Question: I am using Tensorflow 2.1 to create custom models and custom training loops. My aim is to compare the accuracy of different configurations of my neural network. Specifically, in this case, I am comparing the reconstruction error of an AutoEncoder with varying latent dimension. Hence, I am training my network for one latent dimension then computing the test error and then I redo this process for another latent dimension, and so on. With this process I want to create plots like this:
Plot example:

To speed up the training I want to use the @tf.function decorator for the BackPropagation part of my training loop. However, when I try to train several different networks, looping over the latent dimension I get an error. See below:
'''
ValueError: in converted code:
<ipython-input-19-78bafad21717>:41 grad *
loss_value = tf.losses.mean_squared_error(inputs, model(inputs))
/tensorflow-2.1.0/python3.6/tensorflow_core/python/keras/engine/base_layer.py:778 __call__
outputs = call_fn(cast_inputs, *args, **kwargs)
<ipython-input-19-78bafad21717>:33 call *
x_enc = self.encoder(inp)
/tensorflow-2.1.0/python3.6/tensorflow_core/python/keras/engine/base_layer.py:778 __call__
outputs = call_fn(cast_inputs, *args, **kwargs)
<ipython-input-19-78bafad21717>:9 call *
x = self.dense1(inp)
/tensorflow-2.1.0/python3.6/tensorflow_core/python/keras/engine/base_layer.py:748 __call__
self._maybe_build(inputs)
/tensorflow-2.1.0/python3.6/tensorflow_core/python/keras/engine/base_layer.py:2116 _maybe_build
self.build(input_shapes)
/tensorflow-2.1.0/python3.6/tensorflow_core/python/keras/layers/core.py:1113 build
trainable=True)
/tensorflow-2.1.0/python3.6/tensorflow_core/python/keras/engine/base_layer.py:446 add_weight
caching_device=caching_device)
/tensorflow-2.1.0/python3.6/tensorflow_core/python/training/tracking/base.py:744 _add_variable_with_custom_getter
**kwargs_for_getter)
/tensorflow-2.1.0/python3.6/tensorflow_core/python/keras/engine/base_layer_utils.py:142 make_variable
shape=variable_shape if variable_shape else None)
/tensorflow-2.1.0/python3.6/tensorflow_core/python/ops/variables.py:258 __call__
return cls._variable_v1_call(*args, **kwargs)
/tensorflow-2.1.0/python3.6/tensorflow_core/python/ops/variables.py:219 _variable_v1_call
shape=shape)
/tensorflow-2.1.0/python3.6/tensorflow_core/python/ops/variables.py:65 getter
return captured_getter(captured_previous, **kwargs)
/tensorflow-2.1.0/python3.6/tensorflow_core/python/eager/def_function.py:502 invalid_creator_scope
"tf.function-decorated function tried to create "
ValueError: tf.function-decorated function tried to create variables on non-first call.
'''
I do not get this error when I remove @tf.function decorator. I believe if it has something to do with Tensorflow creating a computational graph when I use the decorator and this graph remains when I create another instance of my network. Thus, sparking an error since the old graph does not match the new instance of the network. But I am not sure about this at all, since I believe I am missing something fundamental about Tensorflow here!
Below is a very simply version of my code recreating the error. I have tried to remove all the unnecessary parts of the code to make it easier to read and debug. Furthermore, I am generating a very simply training and test set just for the sake of this question.
I have already tried the 'tf.keras.backend.clear_session()' function without any luck.
'''
import tensorflow as tf
import numpy as np
import matplotlib.pyplot as plt
# Encoder
class build_encoder(tf.keras.Model):
def __init__(self,latent_dim):
super(build_encoder, self).__init__()
self.dense1 = tf.keras.layers.Dense(32, activation='relu',use_bias=True)
self.dense2 = tf.keras.layers.Dense(latent_dim, activation='relu',use_bias=True)
def call(self, inp):
x = self.dense1(inp)
x = self.dense2(x)
return x
# Decoder
class build_decoder(tf.keras.Model):
def __init__(self,):
super(build_decoder, self).__init__()
self.dense1 = tf.keras.layers.Dense(32, activation='relu',use_bias=True)
self.dense2 = tf.keras.layers.Dense(10, activation='relu',use_bias=True)
def call(self, inp):
x = self.dense1(inp)
x = self.dense2(x)
return x
# Full Autoencoder
class Autoencoder(tf.keras.Model):
def __init__(self,latent_dim=5):
super(Autoencoder, self).__init__()
self.encoder = build_encoder(latent_dim)
self.decoder = build_decoder()
def call(self, inp):
x_enc = self.encoder(inp)
x_dec = self.decoder(x_enc)
return x_dec
#### Here is the backpropagation with @tf.function decorator ####
@tf.function
def grad(model, inputs):
with tf.GradientTape() as tape:
loss_value = tf.losses.mean_squared_error(inputs, model(inputs))
return loss_value, tape.gradient(loss_value, model.trainable_variables)
# Training loop function
def train(x_train, model, num_epochs, batch_size,optimizer):
train_loss = []
for epoch in range(num_epochs):
tf.random.shuffle(x_train)
for i in range(0, len(x_train), batch_size):
x_inp = x_train[i: i + batch_size]
loss_value, grads = grad(model, x_inp)
optimizer.apply_gradients(zip(grads, model.trainable_variables))
train_loss.append(tf.reduce_mean(tf.losses.mean_squared_error(x_train, model(x_train))).numpy())
if epoch % 100 == 0:
print("Epoch: {}, Train loss: {:.9f}".format(epoch, train_loss[epoch]))
return train_loss
#### Generating simple training and test data
num_train = 10000
num_test = 1000
x_train = s = np.random.uniform(0,1,(num_train,10)).astype(np.float32)
x_train[:,6:10] = 0
x_test = s = np.random.uniform(0,1,(num_test,10)).astype(np.float32)
x_test[:,6:10] = 0
###
batch_size = 8
num_epochs = 10000
test_loss = []
# Looping over the latent dimensions
for latent_dim in range(1,10):
model = Autoencoder(latent_dim=3) # Creating an instance of my Autoencoder
optimizer = tf.keras.optimizers.Adam(learning_rate=0.00005) # Defining an optimizer
train_loss = train(x_train, model=model, num_epochs=num_epochs, batch_size=batch_size, optimizer=optimizer) # Training the network
test_loss.append(tf.reduce_mean(tf.losses.mean_squared_error(x_test, model(x_test))).numpy())
plt.figure()
plt.plot(test_loss,linewidth=1.5)
plt.grid(True)
plt.show()
'''
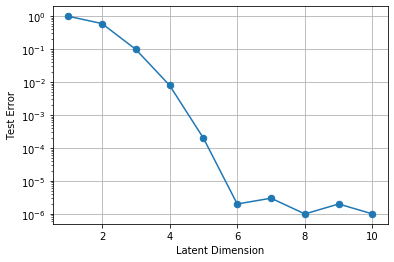
Answer: There's an error in the code snippet you provided.
I changed last Dense layer unit from to .
'''
# Decoder
class build_decoder(tf.keras.Model):
def __init__(self,):
super(build_decoder, self).__init__()
self.dense1 = tf.keras.layers.Dense(32, activation='relu',use_bias=True)
self.dense2 = tf.keras.layers.Dense(10, activation='relu',use_bias=True)
def call(self, inp):
x = self.dense1(inp)
x = self.dense2(x)
return x
'''
As for your question on training multiple model.
The error message means that the function decorated by is creating a new variable on its next iteration, this is not allowed as this function is turned into a graph.
I have modified your back propagation method, I commented out your original code to observe the difference.
'''
#### Here is the backpropagation with @tf.function decorator ####
# @tf.function
# def grad(model, inputs):
# with tf.GradientTape() as tape:
# loss_value = tf.losses.mean_squared_error(inputs, model(inputs))
# return loss_value, tape.gradient(loss_value, model.trainable_variables)
@tf.function
def MSE(y_true, y_pred):
return tf.keras.losses.MSE(y_true, y_pred)
def backprop(inputs, model):
with tf.GradientTape() as tape:
loss_value = MSE(inputs, model(inputs))
return loss_value, tape.gradient(loss_value, model.trainable_variables)
def gradient_func(model, inputs):
return backprop(inputs, model)
'''
The main culprit of your original code was the calling of as an input in the Loss Function, when you decorate @tf.function in a function it is inherited on all the functions inside, this means the is optimized.
Also a way to train multiple model without rewriting single variable, is to put them into array.
'''
model_array = [0]
# Looping over the latent dimensions
for latent_dim in range(1,10):
model_array.append(Autoencoder(latent_dim))
# Creating an instance of my Autoencoder
optimizer = tf.keras.optimizers.Adam(learning_rate=0.00005) # Defining an optimizer
train_loss = train(x_train, model=model_array[latent_dim], num_epochs=num_epochs, batch_size=batch_size, optimizer=optimizer) # Training the network
test_loss.append(tf.reduce_mean(tf.losses.mean_squared_error(x_test, model_array<URL>
'''
This will arrange model into array, easier to be accessed and debugged.
Here is the complete modified code.
'''
import tensorflow as tf
import numpy as np
import matplotlib.pyplot as plt
# Encoder
class build_encoder(tf.keras.Model):
def __init__(self,latent_dim):
super(build_encoder, self).__init__()
self.dense1 = tf.keras.layers.Dense(32, activation='relu',use_bias=True)
self.dense2 = tf.keras.layers.Dense(latent_dim, activation='relu',use_bias=True)
def call(self, inp):
x = self.dense1(inp)
x = self.dense2(x)
return x
# Decoder
class build_decoder(tf.keras.Model):
def __init__(self,):
super(build_decoder, self).__init__()
self.dense1 = tf.keras.layers.Dense(32, activation='relu',use_bias=True)
self.dense2 = tf.keras.layers.Dense(10, activation='relu',use_bias=True)
def call(self, inp):
x = self.dense1(inp)
x = self.dense2(x)
return x
# Full Autoencoder
class Autoencoder(tf.keras.Model):
def __init__(self,latent_dim=5):
super(Autoencoder, self).__init__()
self.encoder = build_encoder(latent_dim)
self.decoder = build_decoder()
def call(self, inp):
x_enc = self.encoder(inp)
x_dec = self.decoder(x_enc)
return x_dec
#### Here is the backpropagation with @tf.function decorator ####
# @tf.function
# def grad(model, inputs):
# with tf.GradientTape() as tape:
# loss_value = tf.losses.mean_squared_error(inputs, model(inputs))
# return loss_value, tape.gradient(loss_value, model.trainable_variables)
@tf.function
def MSE(y_true, y_pred):
return tf.keras.losses.MSE(y_true, y_pred)
def backprop(inputs, model):
with tf.GradientTape() as tape:
loss_value = MSE(inputs, model(inputs))
return loss_value, tape.gradient(loss_value, model.trainable_variables)
def gradient_func(model, inputs):
return backprop(inputs, model)
# Training loop function
def train(x_train, model, num_epochs, batch_size,optimizer):
train_loss = []
for epoch in range(num_epochs):
tf.random.shuffle(x_train)
for i in range(0, len(x_train), batch_size):
x_inp = x_train[i: i + batch_size]
loss_value, grads = gradient_func(model, x_inp)
optimizer.apply_gradients(zip(grads, model.trainable_variables))
train_loss.append(tf.reduce_mean(tf.losses.mean_squared_error(x_train, model(x_train))).numpy())
if epoch % 100 == 0:
print("Epoch: {}, Train loss: {:.9f}".format(epoch, train_loss[epoch]))
return train_loss
#### Generating simple training and test data
num_train = 10000
num_test = 1000
x_train = s = np.random.uniform(0,1,(num_train,10)).astype(np.float32)
x_train[:,6:10] = 0
x_test = s = np.random.uniform(0,1,(num_test,10)).astype(np.float32)
x_test[:,6:10] = 0
###
batch_size = 8
num_epochs = 10000
test_loss = []
model_array = [0]
# Looping over the latent dimensions
for latent_dim in range(1,10):
model_array.append(Autoencoder(latent_dim))
# Creating an instance of my Autoencoder
optimizer = tf.keras.optimizers.Adam(learning_rate=0.00005) # Defining an optimizer
train_loss = train(x_train, model=model_array[latent_dim], num_epochs=num_epochs, batch_size=batch_size, optimizer=optimizer) # Training the network
test_loss.append(tf.reduce_mean(tf.losses.mean_squared_error(x_test, model_array<URL>
plt.figure()
plt.plot(range(1,10),test_loss,linewidth=1.5)
plt.grid(True)
plt.show()
'''
There is also a brief discussion about and in TF Documentation in this <URL>.
Feel free to ask questions and hope this helps you.